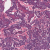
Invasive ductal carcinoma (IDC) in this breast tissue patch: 0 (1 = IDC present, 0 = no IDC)